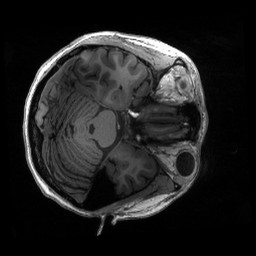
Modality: T1w
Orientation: axial
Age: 24
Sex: female
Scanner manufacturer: siemens
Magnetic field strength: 6.98 T
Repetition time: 2.53 s
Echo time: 0.00176 s